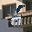
Label: 6